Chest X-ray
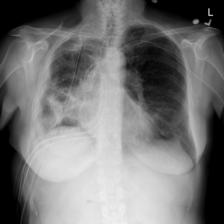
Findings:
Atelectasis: negative
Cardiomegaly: negative
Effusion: negative
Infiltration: negative
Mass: negative
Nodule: negative
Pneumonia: negative
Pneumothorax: positive
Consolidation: negative
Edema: negative
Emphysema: negative
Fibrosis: negative
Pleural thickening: negative
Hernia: negative